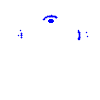
Particle: pion